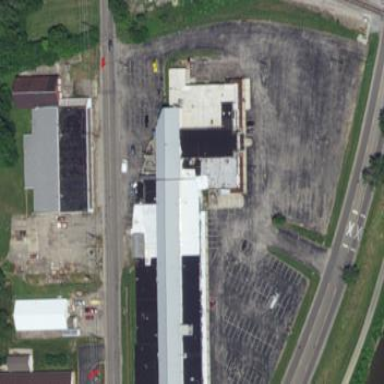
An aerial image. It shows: Retail building.